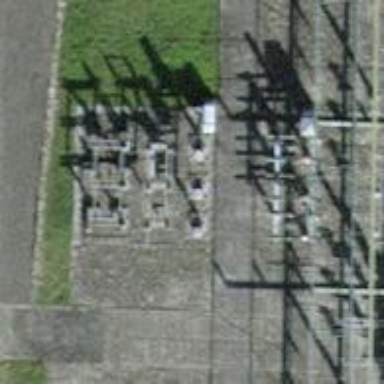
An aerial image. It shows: Insulator used in power systems.